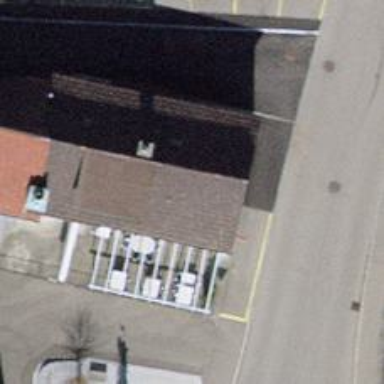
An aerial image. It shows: Restaurant.